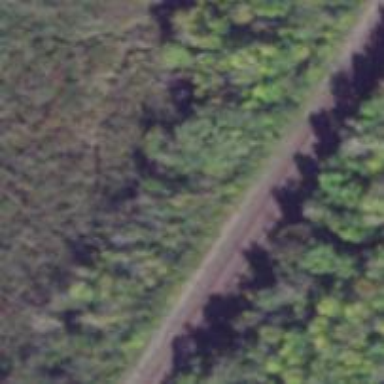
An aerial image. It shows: Junction on the railway.